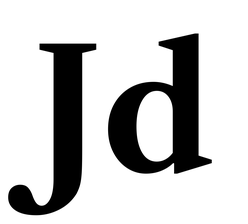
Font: LibreCaslonText_Bold